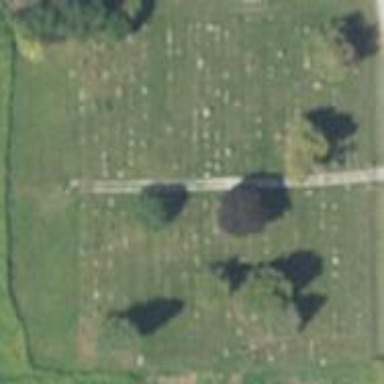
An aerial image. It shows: Cemetery.